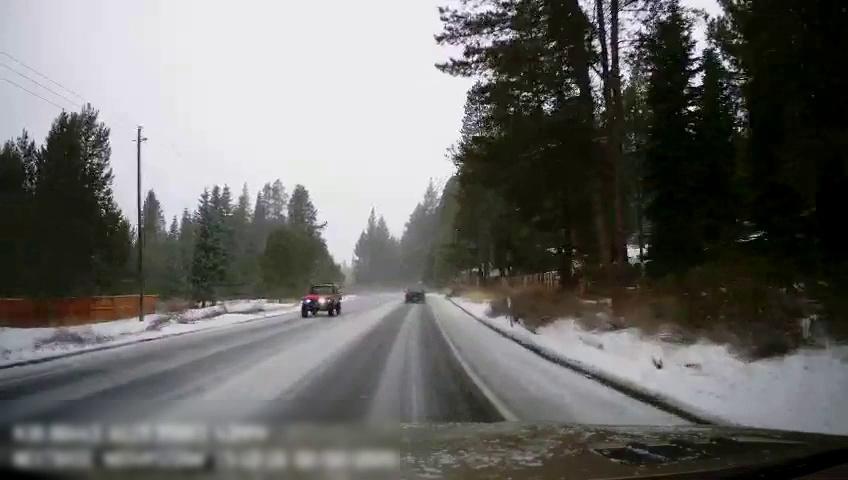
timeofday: Day
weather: Snowy
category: Drivable Space
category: Vehicles | SUV
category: Vehicles | Car
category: Lanes | Current Lane